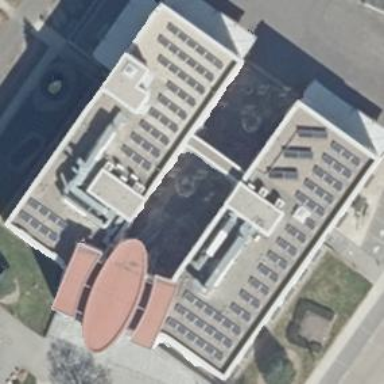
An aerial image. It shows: Public building with flat roof.